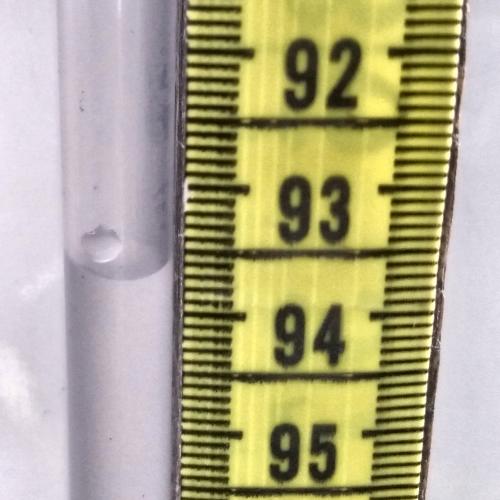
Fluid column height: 93.7 cm